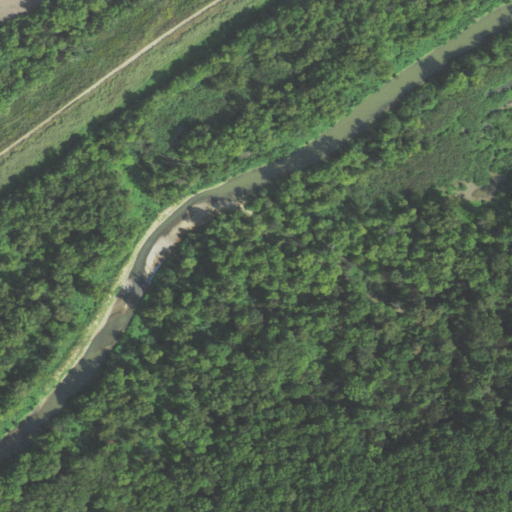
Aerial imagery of valley in Illinois named North Ripple Hollow containing woody wetlands, open development, deciduous forest, pasture, herbaceous wetlands, and cultivated crops